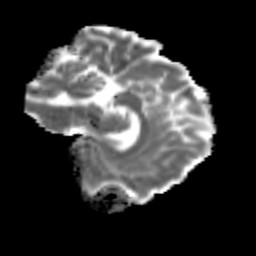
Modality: MD
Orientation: sagittal
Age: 24
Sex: female
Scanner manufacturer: siemens
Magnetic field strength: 3 T
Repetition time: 3.5 s
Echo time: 0.125 s